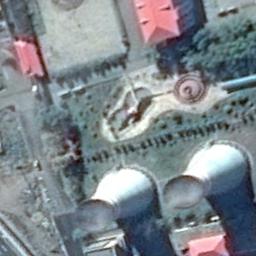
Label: thermal_power_station